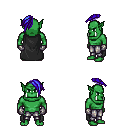
a pixel art fantasy rpg character, male body template, orc, green skin, black cape, metal pants, blue long mohawk hairstyle, metal gloves, four views (front, back, left, right), 2x2 character sprite sheet, small pixel art, hard edges, no anti-aliasing